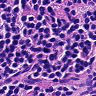
Metastatic tissue present: no